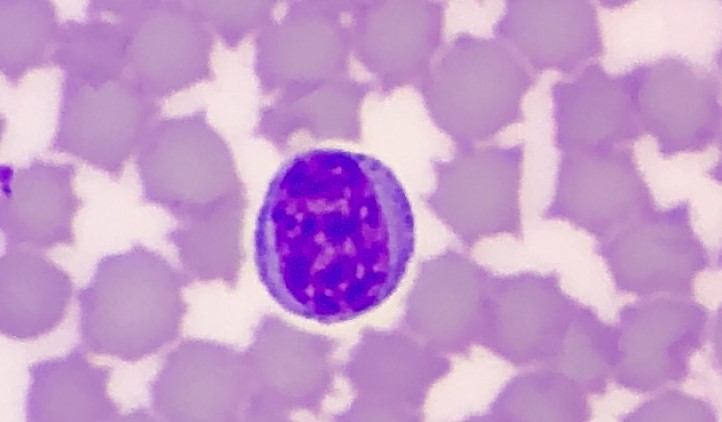
White blood cell type: Lymphocyte